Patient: sex F, age 59
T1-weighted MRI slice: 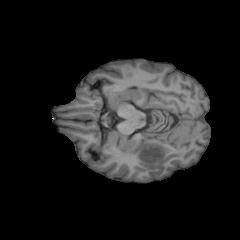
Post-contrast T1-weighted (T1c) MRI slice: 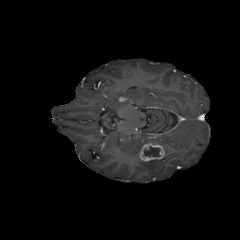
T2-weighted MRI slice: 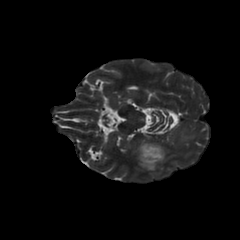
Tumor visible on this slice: yes
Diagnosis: Glioblastoma, IDH-wildtype
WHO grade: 4